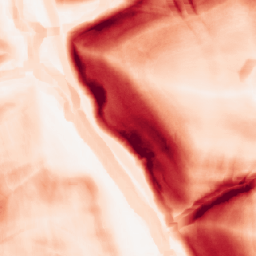
Category: morphological
Decomposition family: morphological_square
Decomposition parameters: operation: gradient
size: 10
Upsampling method: area
Upsampling parameters: scale: 4
Upsampling scale: 4